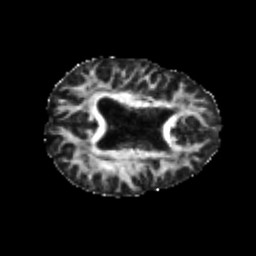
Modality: FA
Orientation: axial
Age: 25
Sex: male
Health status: healthy
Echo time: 0.074 s